Brain MRI, t2w sequence, axial 2D slice.
Patient: age 29, sex F, weight 95 kg, height 1.95 m
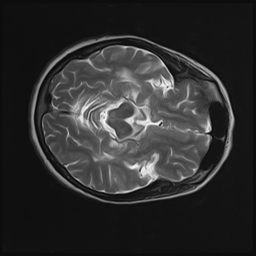